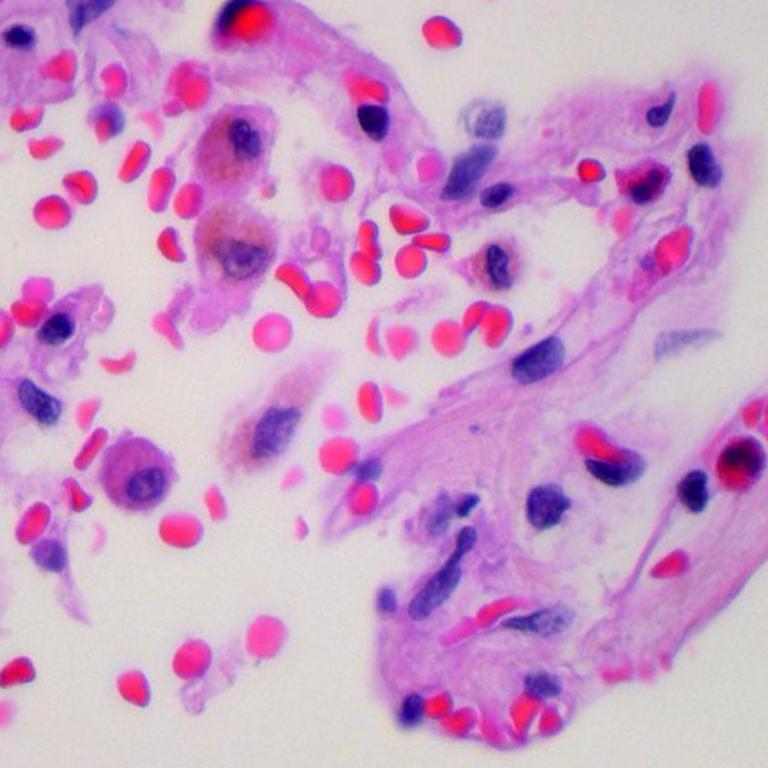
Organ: lung
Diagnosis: benign